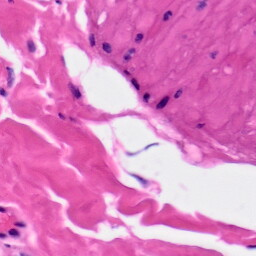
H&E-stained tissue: Skin